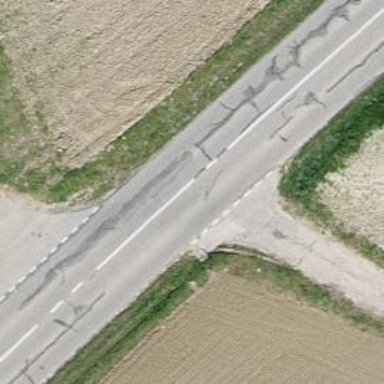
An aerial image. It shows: Secondary road.